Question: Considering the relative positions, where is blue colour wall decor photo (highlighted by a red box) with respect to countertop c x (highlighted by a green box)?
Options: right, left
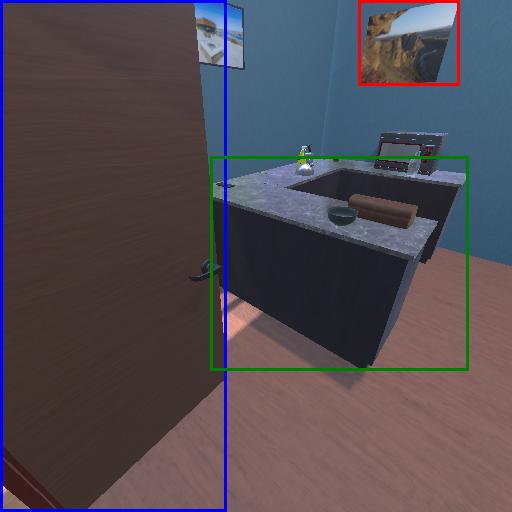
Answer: right